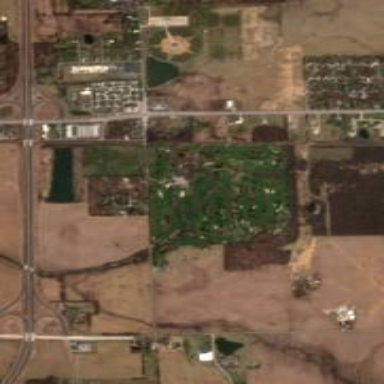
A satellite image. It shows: Golf course.